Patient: sex M, age 61
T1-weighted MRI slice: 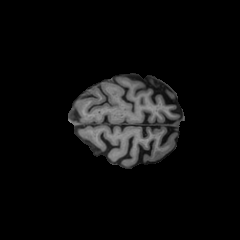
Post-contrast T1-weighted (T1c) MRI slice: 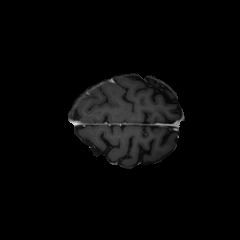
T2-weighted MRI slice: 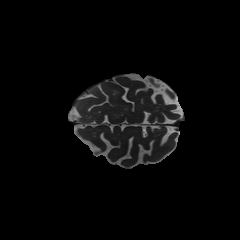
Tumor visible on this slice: no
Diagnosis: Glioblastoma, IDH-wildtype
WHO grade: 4